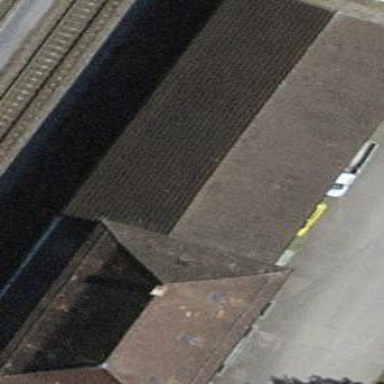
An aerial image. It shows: Train station building.